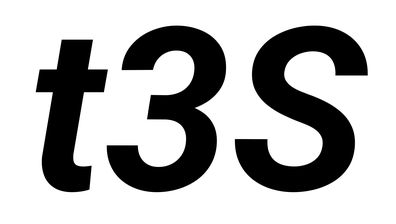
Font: Roboto-Italic_Bold_Italic